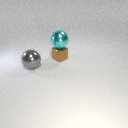
large gray metal sphere in front of small brown metal cube